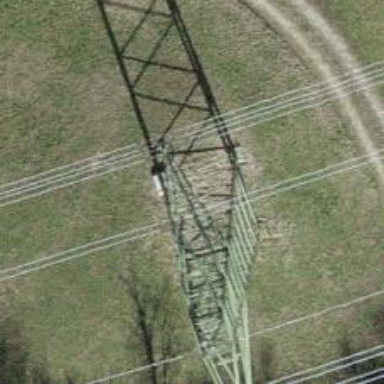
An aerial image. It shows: Towering power structure.